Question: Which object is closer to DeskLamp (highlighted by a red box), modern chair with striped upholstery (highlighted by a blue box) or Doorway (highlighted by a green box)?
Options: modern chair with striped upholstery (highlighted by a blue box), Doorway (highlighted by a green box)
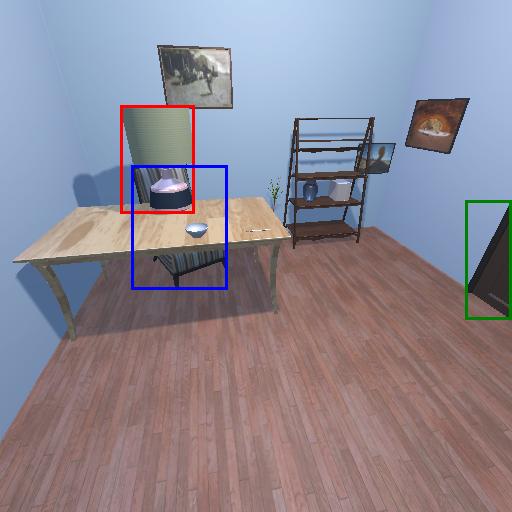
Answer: modern chair with striped upholstery (highlighted by a blue box)